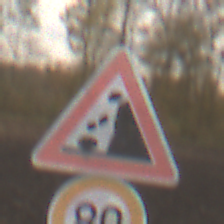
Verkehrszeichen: SteinschlagRechts
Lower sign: Geschwindigkeit80
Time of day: MorningAfternoon
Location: Outdoor (Nature)
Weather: Overcast
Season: NotSpecified
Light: Natural